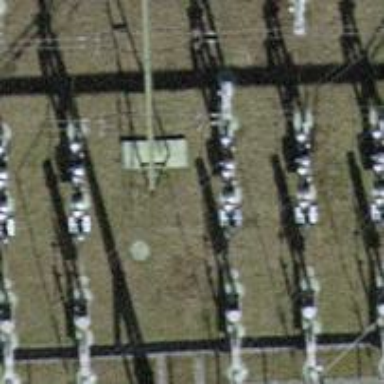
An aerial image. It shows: Insulator used in power systems.